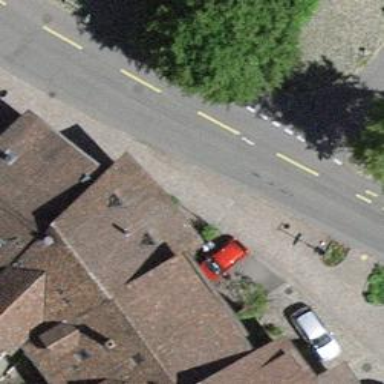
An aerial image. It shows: Asphalt residential road with opposite lane cycleway on the left.